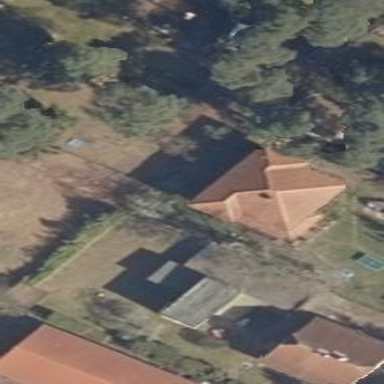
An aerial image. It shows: Simple house.